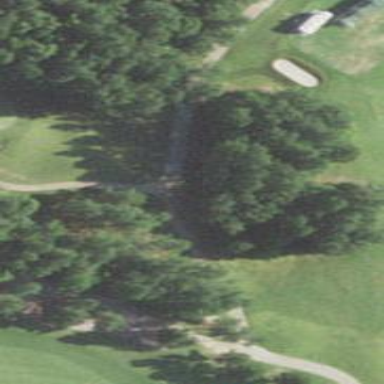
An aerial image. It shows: Pathway for golfing.